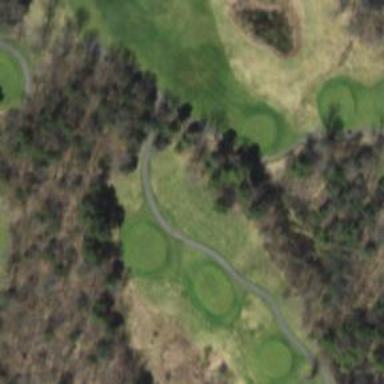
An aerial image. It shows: Grass area designated as golf tee.